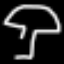
Label: mushroom